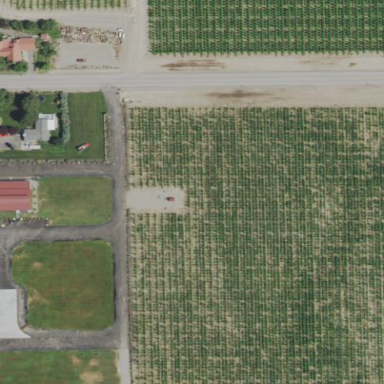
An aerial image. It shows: Orchard.